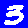
Digit: 3